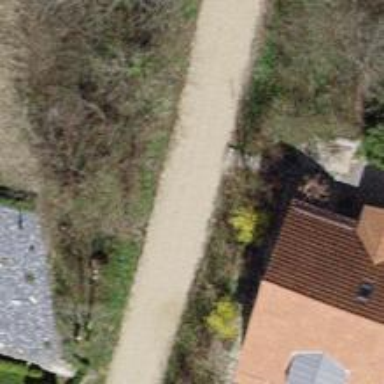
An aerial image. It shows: Footway with fine gravel surface.